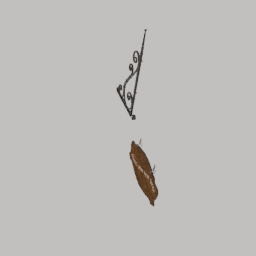
Label: decoration